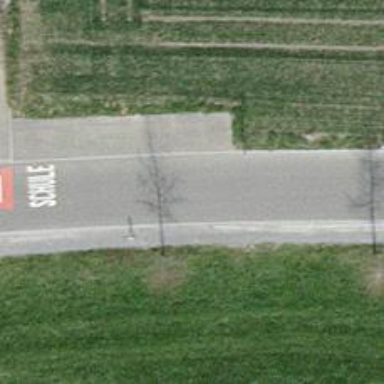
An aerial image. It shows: Unclassified road with asphalt surface. There is sidewalk on the left.